Question: I'm creating the table cell as follows:
'''
private static TableCell GetHeaderCell(string cellText)
{
var tc = new TableCell(new Paragraph(new Run(new Text(cellText))));
return tc;
}
'''
I want it to be blue with white text.
I've tried the following, but it doesn't work; when I try to open the document I get an error that there is a problem with the contents:
'''
private static TableCell GetHeaderCell(string cellText)
{
var props = new TableCellProperties();
var solidFill = new SolidFill();
var rgbColorHex = new RgbColorModelHex() { Val = "FF0000" };//Red Background for Single TableCell.
solidFill.Append(rgbColorHex);
props.Append(solidFill);
var paragraph = new Paragraph(new Run(new Text(cellText)));
var tc = new TableCell(paragraph, props);
return tc;
}
'''
The full error is as follows:

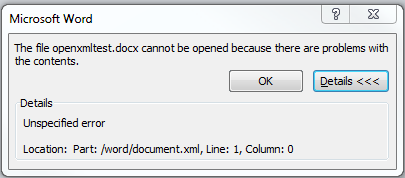
Answer: This is a two part question:
The foreground of an OpenXML 'TableCell' is defined by the properties of a 'Run', called the 'RunProperties'. To add a color to a run, you have to add the 'Color' object using the 'Val' property.
'''
// Create the RunProperties object for your run
DocumentFormat.OpenXml.Wordprocessing.RunProperties rp =
new DocumentFormat.OpenXml.Wordprocessing.RunProperties();
// Add the Color object for your run into the RunProperties
rp.Append(DocumentFormat.OpenXml.Wordprocessing.Color() { Val = "ABCDEF" });
// Create the Run object
DocumentFormat.OpenXml.WordProcessing.Run run =
new DocumentFormat.OpenXml.WordProcessing.Run();
// Assign your RunProperties to your Run
run.RunProperties = rp;
// Add your text to your Run
run.Append(new Text("My Text"));
'''
See <URL>.
The 'TableCell' background can be modified using the 'TableCellProperties', similar to the above 'Run', which uses 'RunProperties'. However, you apply a 'Shading' object to your 'TableCellProperties'.
'''
// Create the TableCell object
DocumentFormat.OpenXml.Wordprocessing.TableCell tc =
new DocumentFormat.OpenXml.Wordprocessing.TableCell();
// Create the TableCellProperties object
TableCellProperties tcp = new TableCellProperties(
new TableCellWidth { Type = TableWidthUnitValues.Auto, }
);
// Create the Shading object
DocumentFormat.OpenXml.Wordprocessing.Shading shading =
new DocumentFormat.OpenXml.Wordprocessing.Shading() {
Color = "auto",
Fill = "ABCDEF",
Val = ShadingPatternValues.Clear
};
// Add the Shading object to the TableCellProperties object
tcp.Append(shading);
// Add the TableCellProperties object to the TableCell object
tc.Append(tcp);
// also need to ensure you include the text, otherwise it causes an error (it did for me!)
tc.Append(new Paragraph(new Run(new Text(cellText))));
'''
See <URL>.